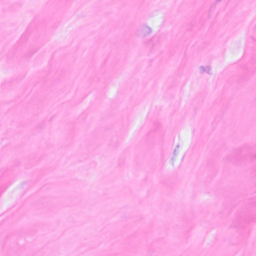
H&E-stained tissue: Breast